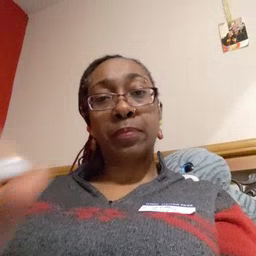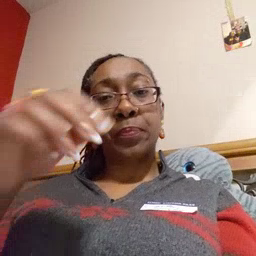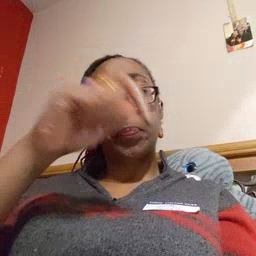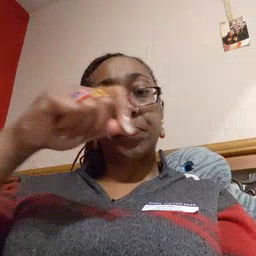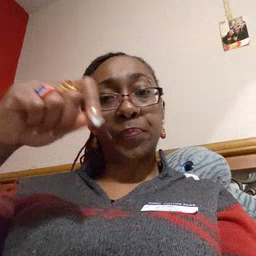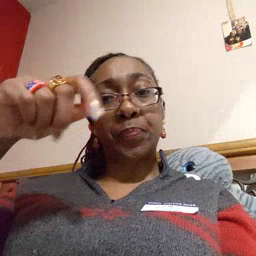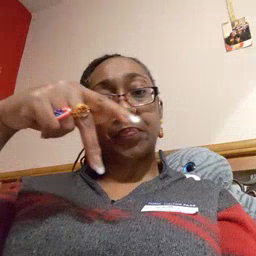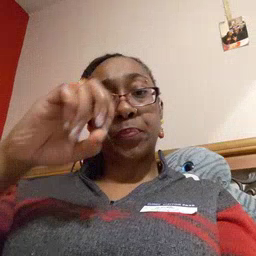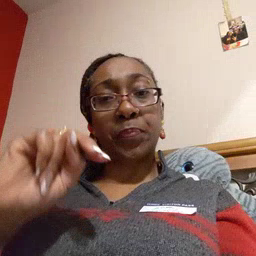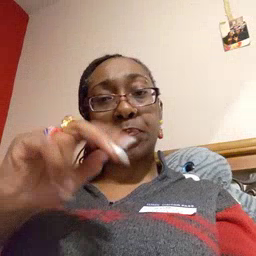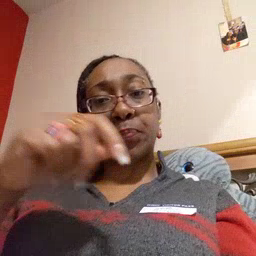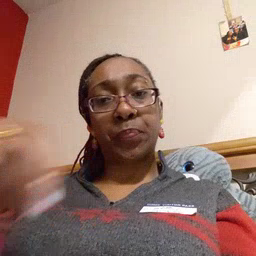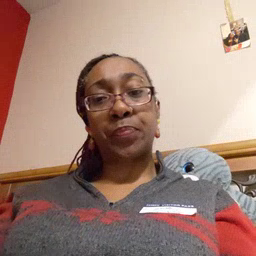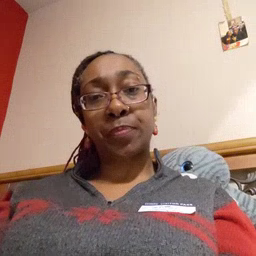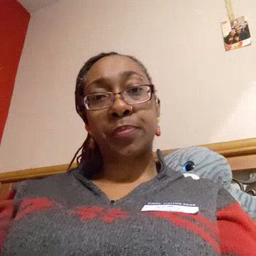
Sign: pen